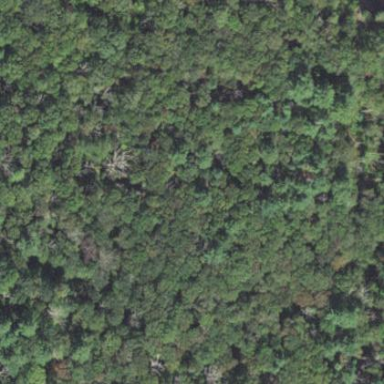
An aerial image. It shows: Woodland consisting mainly of needle-leaved trees.